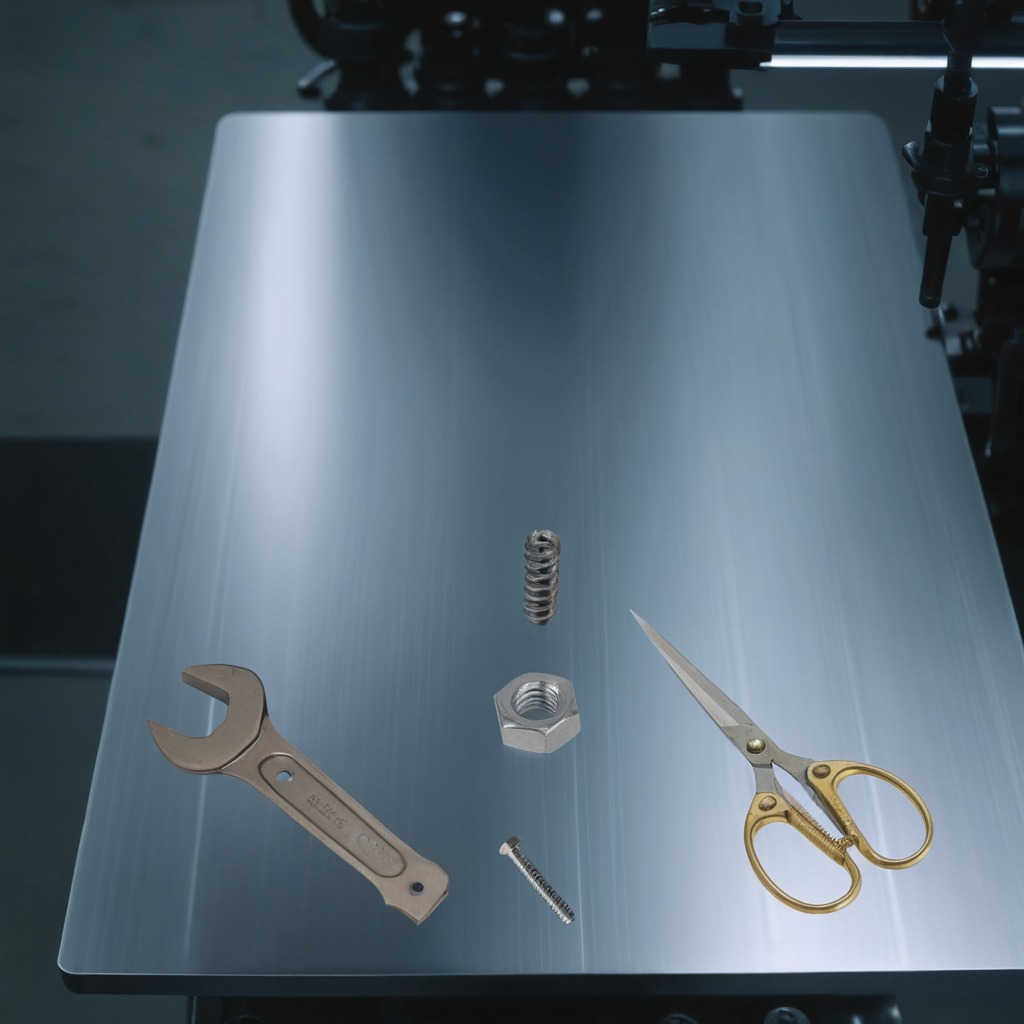
A metal screw, a coiled metal spring, a metal nut, a pair of scissors, and a wrench are lying on the metal table.